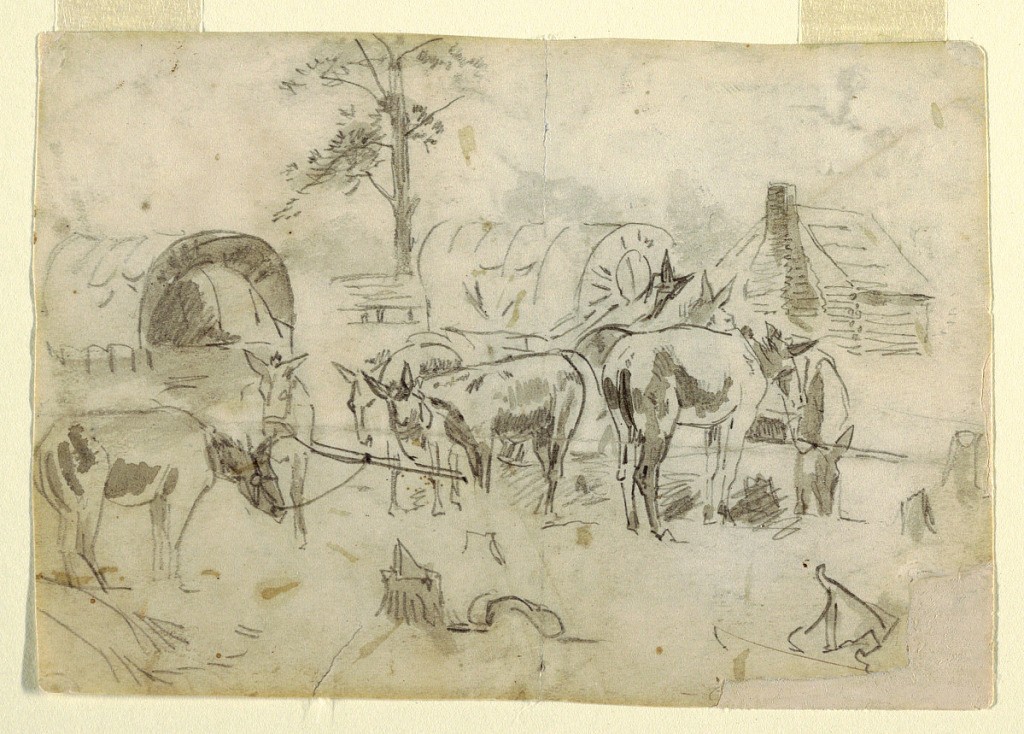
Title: Resting Mules Tethered to Wagons
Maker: Winslow Homer, American, 1836–1910
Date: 1862
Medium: Graphite, brush and gray wash on cream wove paper
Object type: Drawing
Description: Recto: Horizontal view of a resting wagon train, with tethered mules;  tree and log cabin visible in background.

Verso:  horizontal view of a portion of a ship.